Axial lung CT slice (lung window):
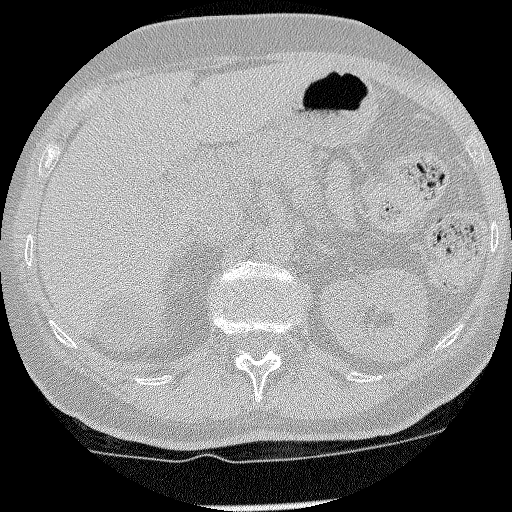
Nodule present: no